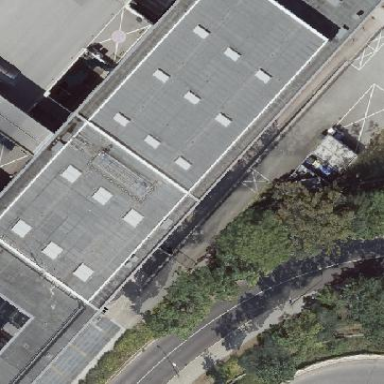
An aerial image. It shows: Part of building.